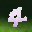
Label: 4